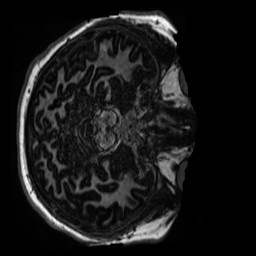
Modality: MP2RAGE
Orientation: axial
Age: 13
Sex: female
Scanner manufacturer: siemens
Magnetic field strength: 3 T
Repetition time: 4 s
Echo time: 0.00303 s